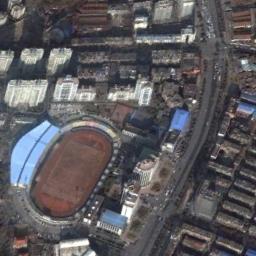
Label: stadium